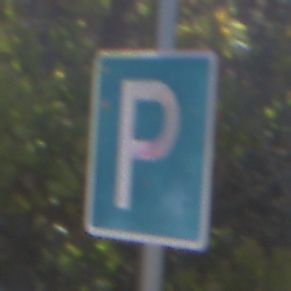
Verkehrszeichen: Parken
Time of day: MorningAfternoon
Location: Outdoor (Nature)
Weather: Clear
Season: NotSpecified
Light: Natural